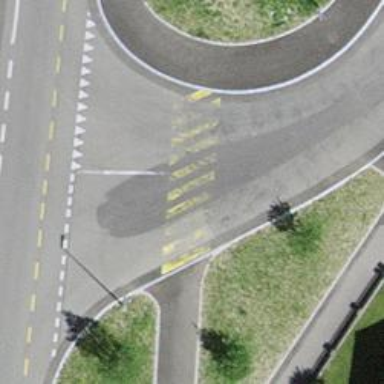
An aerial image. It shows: Zebra crossing on the road.